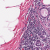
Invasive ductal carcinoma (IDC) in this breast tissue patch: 0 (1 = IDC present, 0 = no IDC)